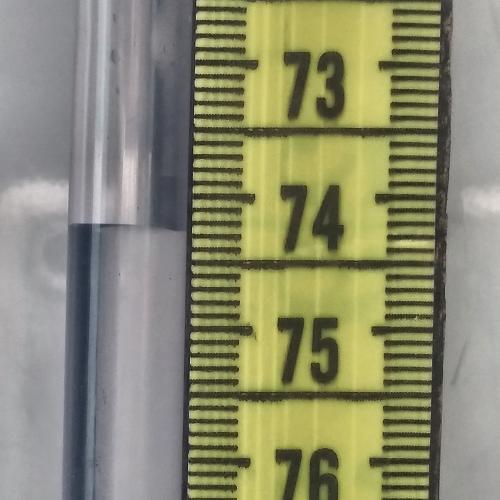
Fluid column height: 74.3 cm